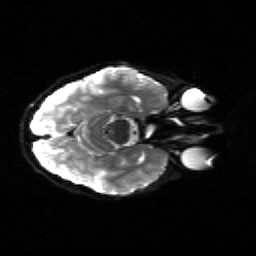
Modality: sbref
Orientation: axial
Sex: male
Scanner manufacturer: siemens
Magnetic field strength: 3 T
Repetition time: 5 s
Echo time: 0.071 s